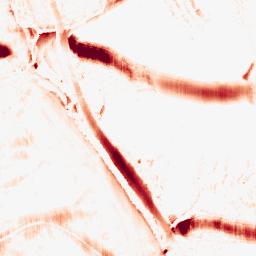
Category: morphological
Decomposition family: morphological_ellipse
Decomposition parameters: operation: opening
width: 30
height: 10
Upsampling method: sinc_hamming
Upsampling parameters: scale: 8
kernel_size: 16
Upsampling scale: 8